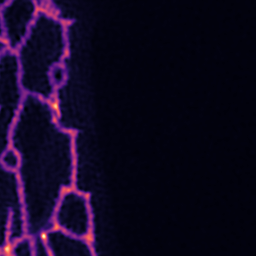
Label: Super-resolution ER image